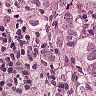
Metastatic tissue present: yes